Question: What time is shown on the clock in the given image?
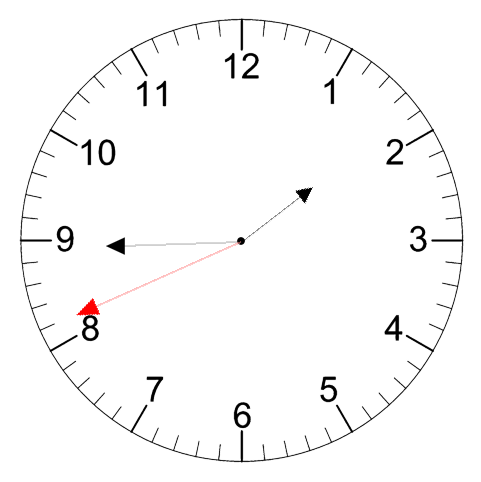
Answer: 01:44:41